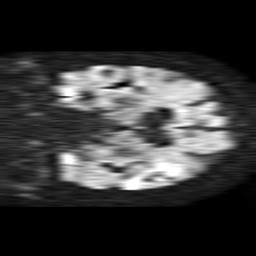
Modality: TRACE
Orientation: coronal
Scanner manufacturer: philips
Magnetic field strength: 1.5 T
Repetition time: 4.6 s
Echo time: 0.08517 s